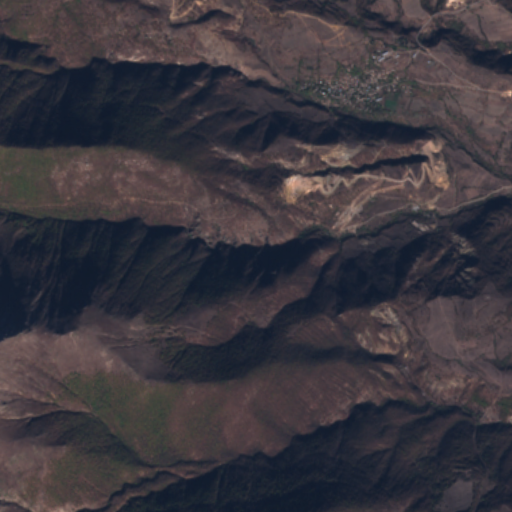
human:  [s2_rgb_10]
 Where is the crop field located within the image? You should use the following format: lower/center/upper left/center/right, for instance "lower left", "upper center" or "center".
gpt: The crop field is located in the upper right of the image.
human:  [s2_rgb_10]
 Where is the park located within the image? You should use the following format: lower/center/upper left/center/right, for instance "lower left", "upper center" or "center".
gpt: The park is located in the upper right of the image.
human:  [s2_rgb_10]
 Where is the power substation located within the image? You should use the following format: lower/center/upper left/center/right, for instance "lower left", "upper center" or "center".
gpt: The power substation is located in the upper right of the image.
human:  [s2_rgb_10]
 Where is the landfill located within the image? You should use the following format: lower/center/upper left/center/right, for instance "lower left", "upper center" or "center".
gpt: There is no landfill in the image.